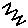
Label: zigzag